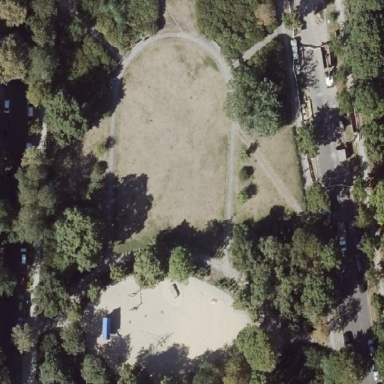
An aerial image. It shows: Park.